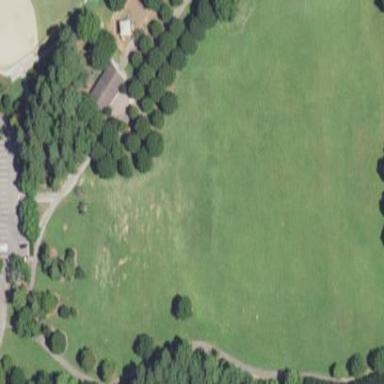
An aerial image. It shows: Recreation ground.